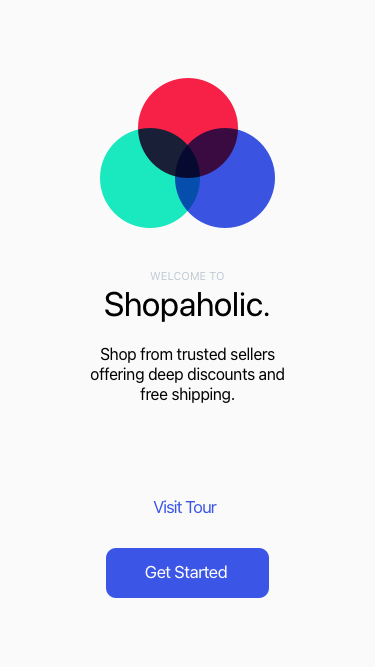
Text in this UI design:
Visit Tour
Shopaholic.
Welcome to
Shop from trusted sellers offering deep discounts and free shipping.